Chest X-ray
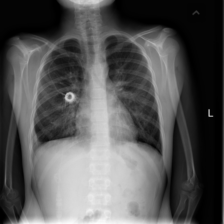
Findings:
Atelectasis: negative
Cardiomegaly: negative
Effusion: negative
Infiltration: positive
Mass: negative
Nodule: negative
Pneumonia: negative
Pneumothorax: negative
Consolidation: negative
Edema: positive
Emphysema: negative
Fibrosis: negative
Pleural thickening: negative
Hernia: negative